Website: home-depot
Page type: delivery-shipping
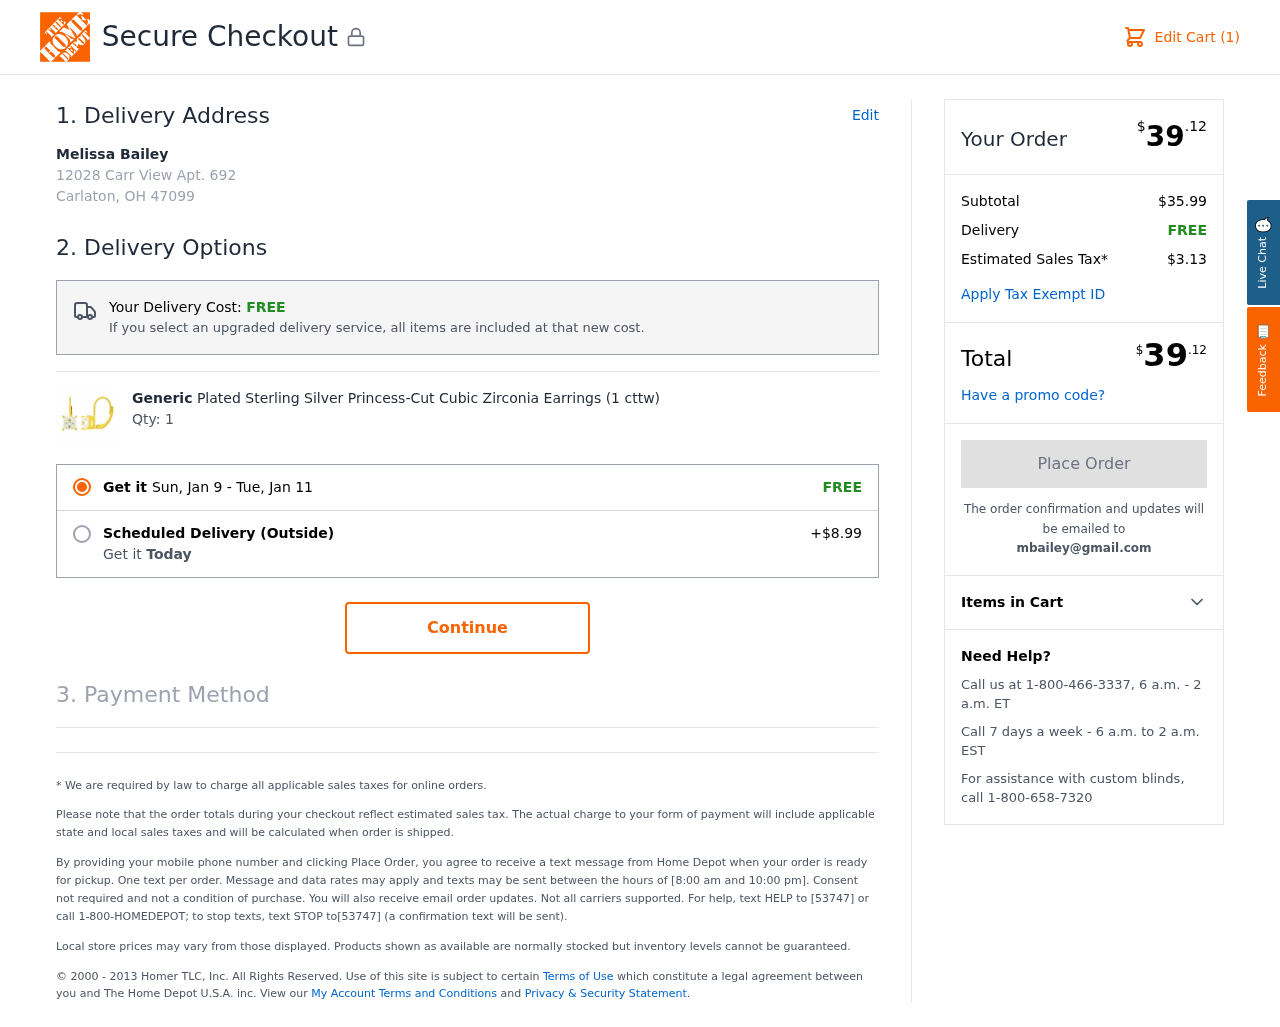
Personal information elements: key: PII_CITY_STATE_ZIP
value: Carlaton, OH 47099
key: PII_EMAIL
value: mbailey@gmail.com
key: PII_FULLNAME
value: Melissa Bailey
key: PII_STREET
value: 12028 Carr View Apt. 692
Product elements: key: PRODUCT1_BRAND
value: Generic
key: PRODUCT1_NAME
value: Plated Sterling Silver Princess-Cut Cubic Zirconia Earrings (1 cttw)
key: PRODUCT1_QUANTITY
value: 1
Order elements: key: ORDER_NUM_ITEMS
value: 1
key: ORDER_DELIVERY_DATE_START
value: Sun, Jan 9
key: ORDER_DELIVERY_DATE
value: Tue, Jan 11
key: ORDER_TOTAL
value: $39.12
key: ORDER_SUBTOTAL
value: $35.99
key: ORDER_SHIPPING_COST
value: FREE
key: ORDER_TAX
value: $3.13
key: ORDER_TOTAL2
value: $39.12